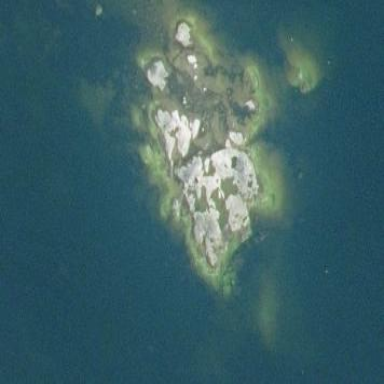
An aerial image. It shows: Islet along the coastline.